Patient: sex M, age 69
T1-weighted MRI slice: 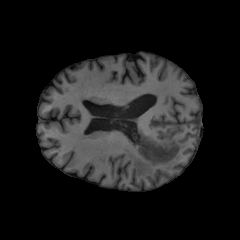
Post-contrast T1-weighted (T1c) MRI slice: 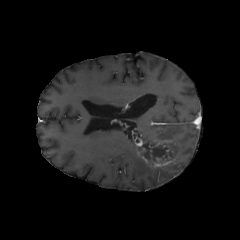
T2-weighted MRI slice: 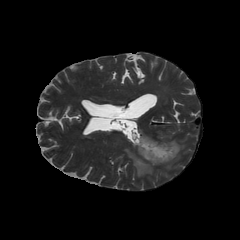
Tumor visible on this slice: yes
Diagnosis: Glioblastoma, IDH-wildtype
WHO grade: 4